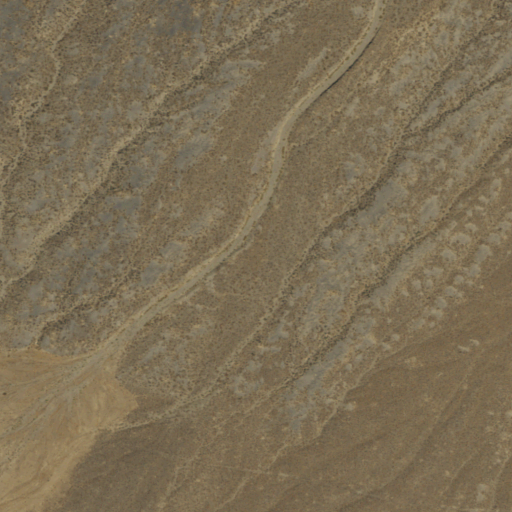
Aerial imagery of valley in Nevada named Harrison Canyon containing only shrub